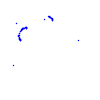
Particle: kaon